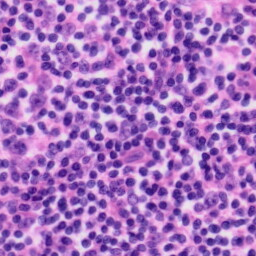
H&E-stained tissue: Tonsil